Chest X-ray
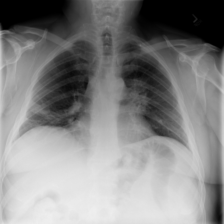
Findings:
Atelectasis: negative
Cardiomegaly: negative
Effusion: negative
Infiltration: negative
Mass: negative
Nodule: negative
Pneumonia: negative
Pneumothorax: negative
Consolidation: positive
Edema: negative
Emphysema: negative
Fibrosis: negative
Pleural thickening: negative
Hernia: negative